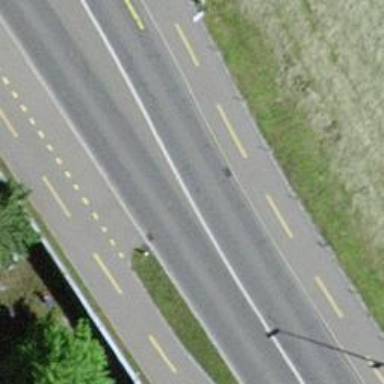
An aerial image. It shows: Primary highway with separate cycleway made of asphalt.